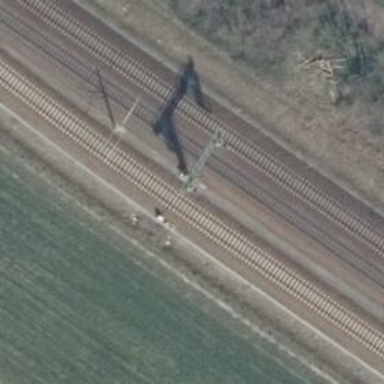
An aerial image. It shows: Railway signal.